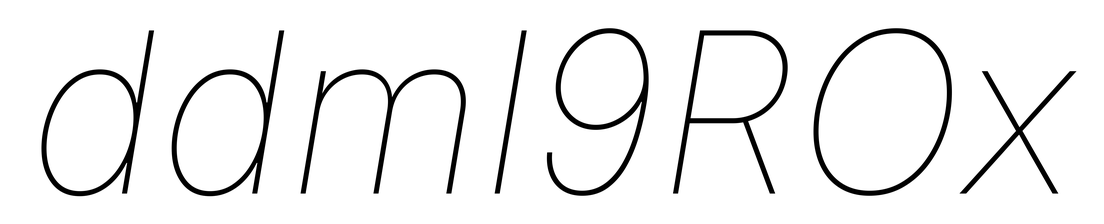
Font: Inter-Italic_Thin_Italic